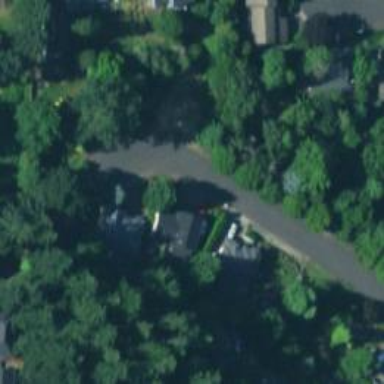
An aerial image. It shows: Residential road with sidewalk on the left.